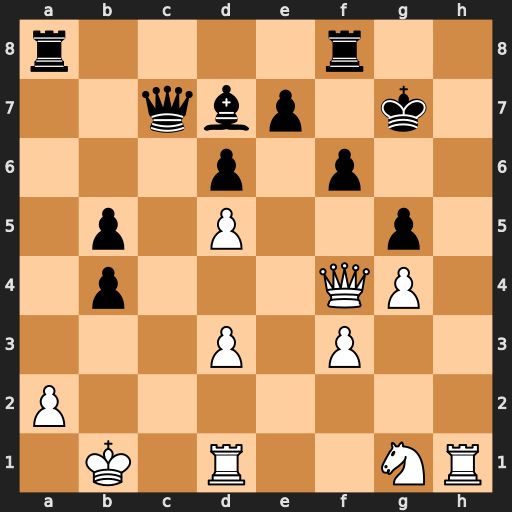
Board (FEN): r4r2/2qbp1k1/3p1p2/1p1P2p1/1p3QP1/3P1P2/P7/1K1R2NR
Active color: w
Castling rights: -
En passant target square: -
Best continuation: Qe4 Bf5 Qxf5 Rh8 Rxh8